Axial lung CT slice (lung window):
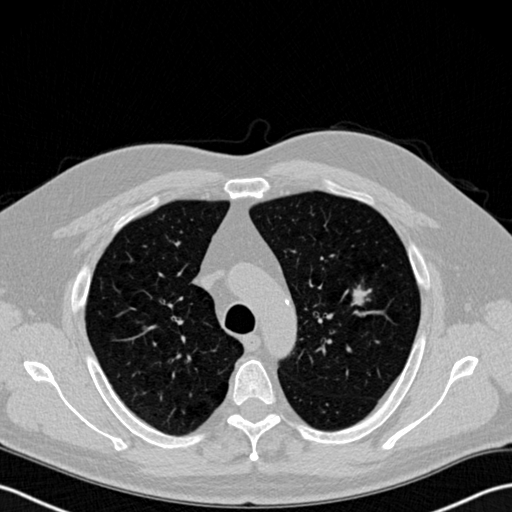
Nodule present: yes
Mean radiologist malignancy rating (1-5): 4.75